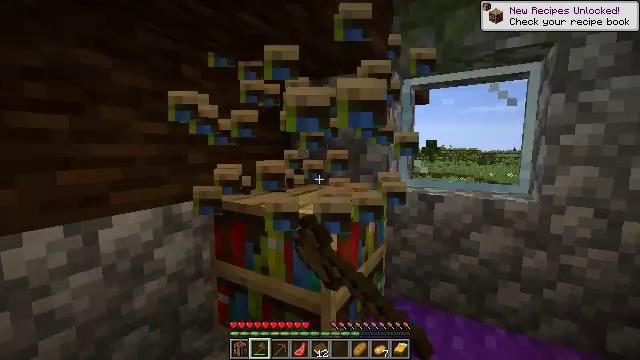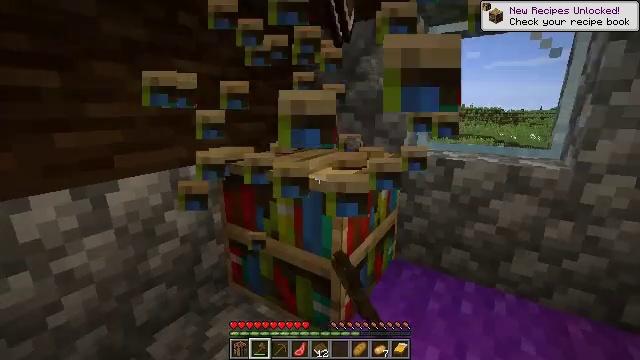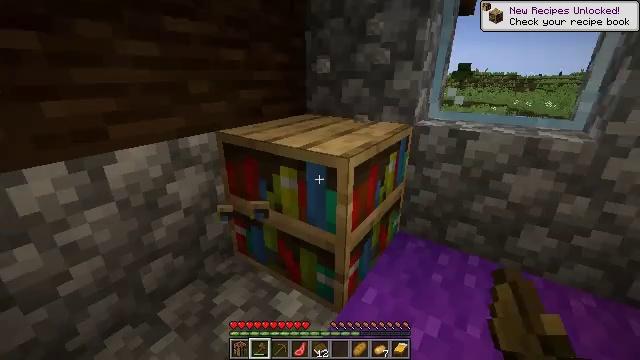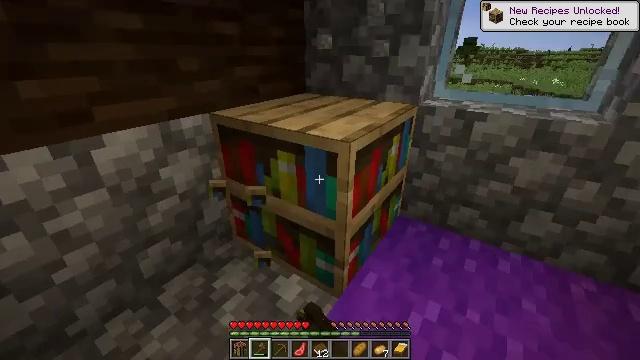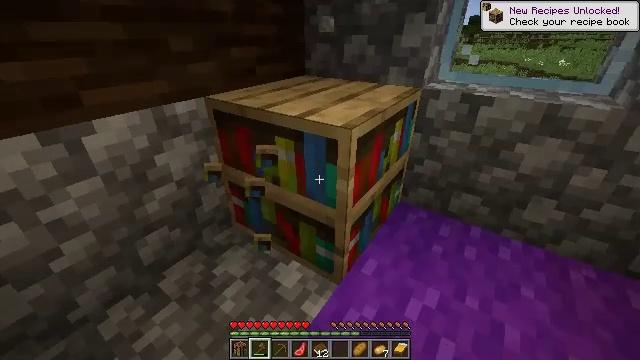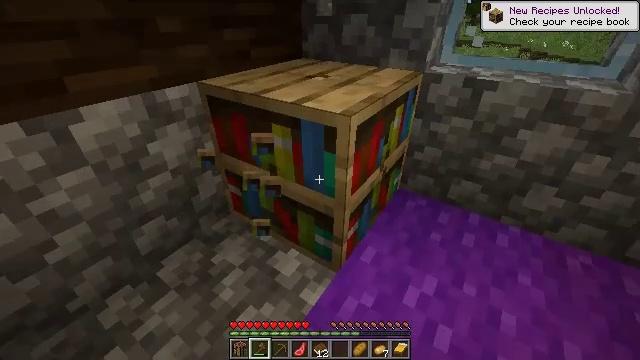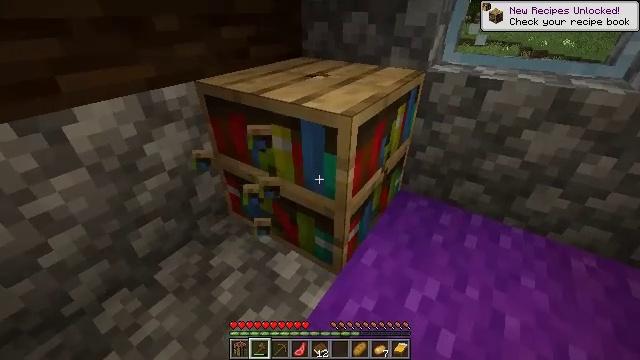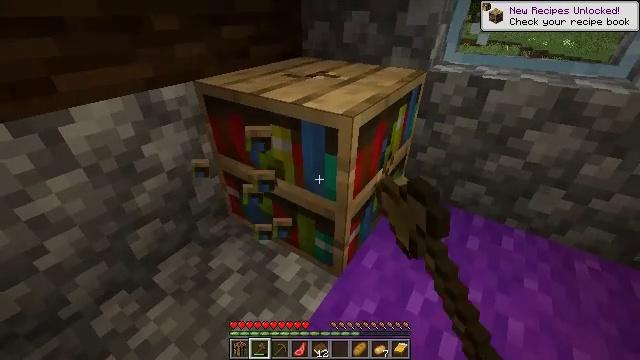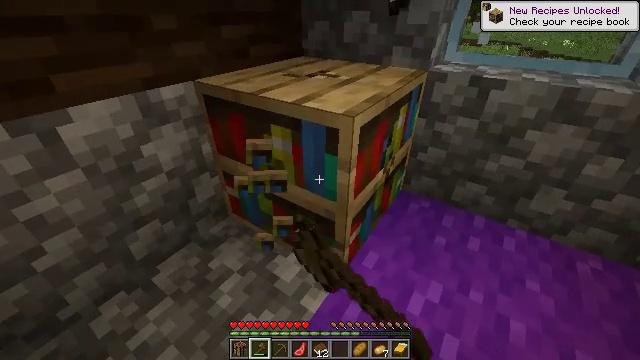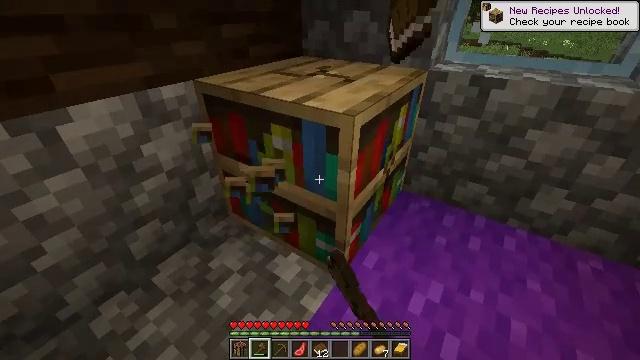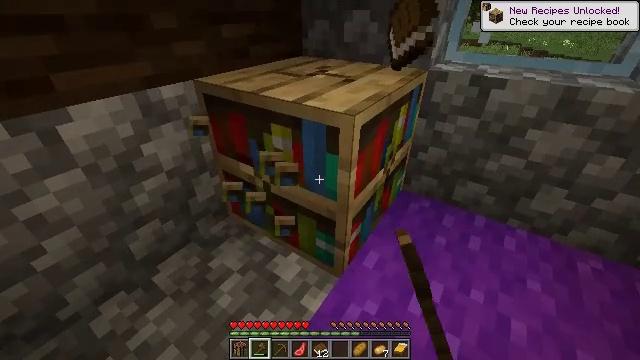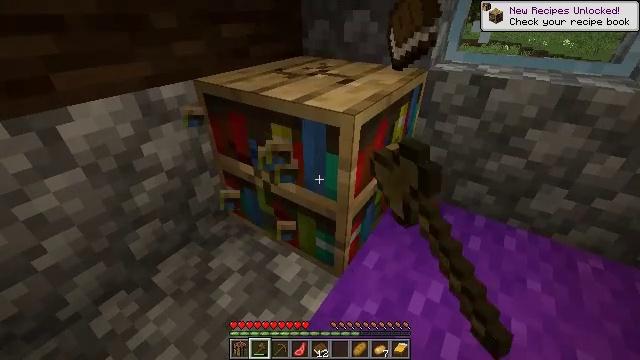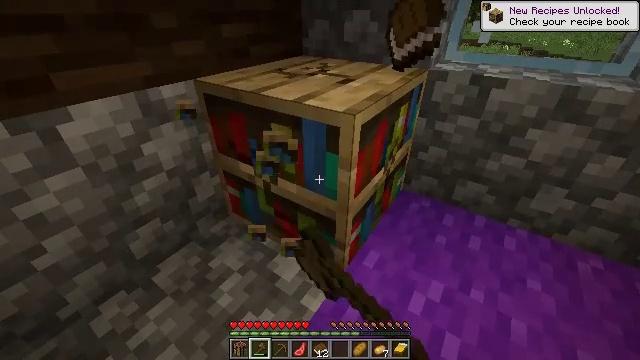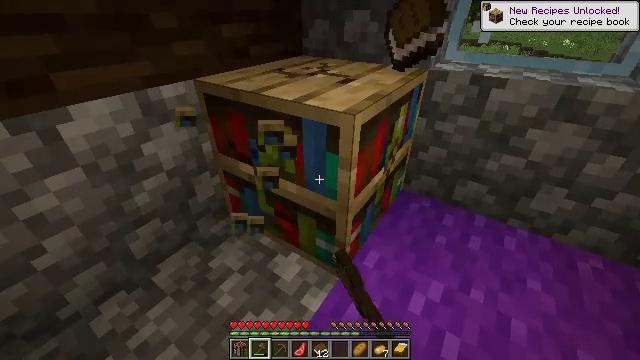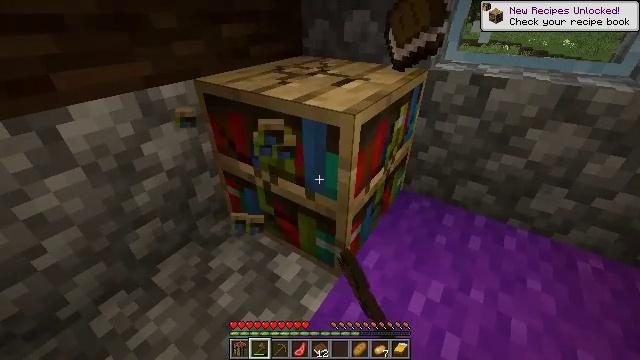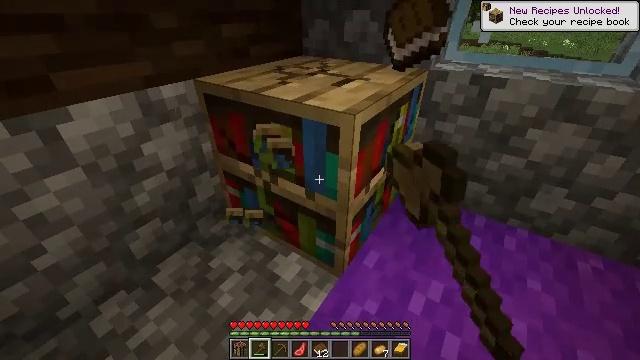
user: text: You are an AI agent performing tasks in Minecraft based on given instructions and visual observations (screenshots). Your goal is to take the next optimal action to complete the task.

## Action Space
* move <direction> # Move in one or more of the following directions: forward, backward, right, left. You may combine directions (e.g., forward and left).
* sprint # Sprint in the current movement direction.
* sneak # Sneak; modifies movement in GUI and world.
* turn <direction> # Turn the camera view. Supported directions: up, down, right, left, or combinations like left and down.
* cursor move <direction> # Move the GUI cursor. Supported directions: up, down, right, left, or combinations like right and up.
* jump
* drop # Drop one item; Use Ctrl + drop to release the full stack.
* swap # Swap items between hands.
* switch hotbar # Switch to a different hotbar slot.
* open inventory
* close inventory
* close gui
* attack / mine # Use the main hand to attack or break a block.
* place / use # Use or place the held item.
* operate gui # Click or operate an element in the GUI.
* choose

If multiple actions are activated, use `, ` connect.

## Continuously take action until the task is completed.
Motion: motion action
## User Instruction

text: Remove the purple carpet from the floor.
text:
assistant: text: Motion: move forward, sneak, turn left and down, attack / mine
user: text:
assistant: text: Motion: move forward, sneak, turn left and down, attack / mine
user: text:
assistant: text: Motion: move forward, sneak, turn down, attack / mine
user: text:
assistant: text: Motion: move forward, sneak, turn down, attack / mine
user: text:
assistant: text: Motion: sneak, turn down, attack / mine
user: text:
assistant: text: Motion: sneak, attack / mine
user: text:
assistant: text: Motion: sneak, attack / mine
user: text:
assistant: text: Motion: sneak, attack / mine
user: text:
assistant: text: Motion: sneak, attack / mine
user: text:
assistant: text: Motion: sneak, attack / mine
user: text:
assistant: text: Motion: sneak, attack / mine
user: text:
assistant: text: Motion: sneak, attack / mine
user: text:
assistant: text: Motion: sneak, attack / mine
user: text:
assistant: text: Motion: sneak, attack / mine
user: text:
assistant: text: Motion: sneak, attack / mine
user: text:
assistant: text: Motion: sneak, attack / mine
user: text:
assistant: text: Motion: sneak, attack / mine
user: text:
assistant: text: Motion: sneak, attack / mine
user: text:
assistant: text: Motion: sneak, attack / mine
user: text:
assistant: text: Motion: sneak, attack / mine
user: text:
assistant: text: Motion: sneak, attack / mine
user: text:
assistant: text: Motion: sneak, attack / mine
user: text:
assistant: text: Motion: sneak, attack / mine
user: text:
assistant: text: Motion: sneak, turn right and down, attack / mine
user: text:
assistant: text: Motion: sneak, turn right and down, attack / mine
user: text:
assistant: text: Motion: sneak, turn right and down, attack / mine
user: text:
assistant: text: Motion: sneak, turn left, attack / mine
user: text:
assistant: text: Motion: sneak, turn left and up, attack / mine
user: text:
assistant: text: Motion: sneak, turn left, attack / mine
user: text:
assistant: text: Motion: sneak, turn left and up, attack / mine